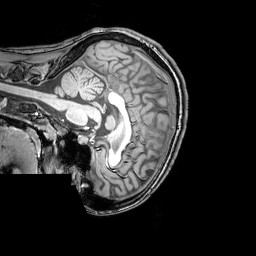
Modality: T1w
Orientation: sagittal
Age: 22
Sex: female
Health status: healthy
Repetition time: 0.081 s
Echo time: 0.037 s